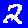
Digit: 2